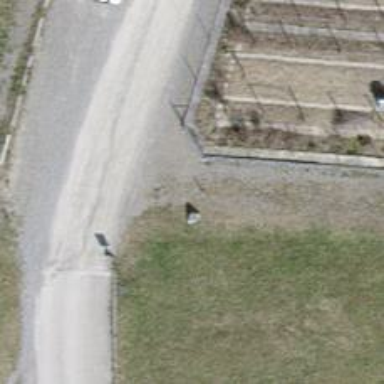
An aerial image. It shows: Bollard barrier.